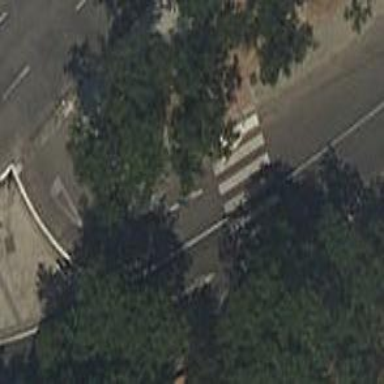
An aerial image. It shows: Marked road crossing.